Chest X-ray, AP view. Patient: 28 years old, sex M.
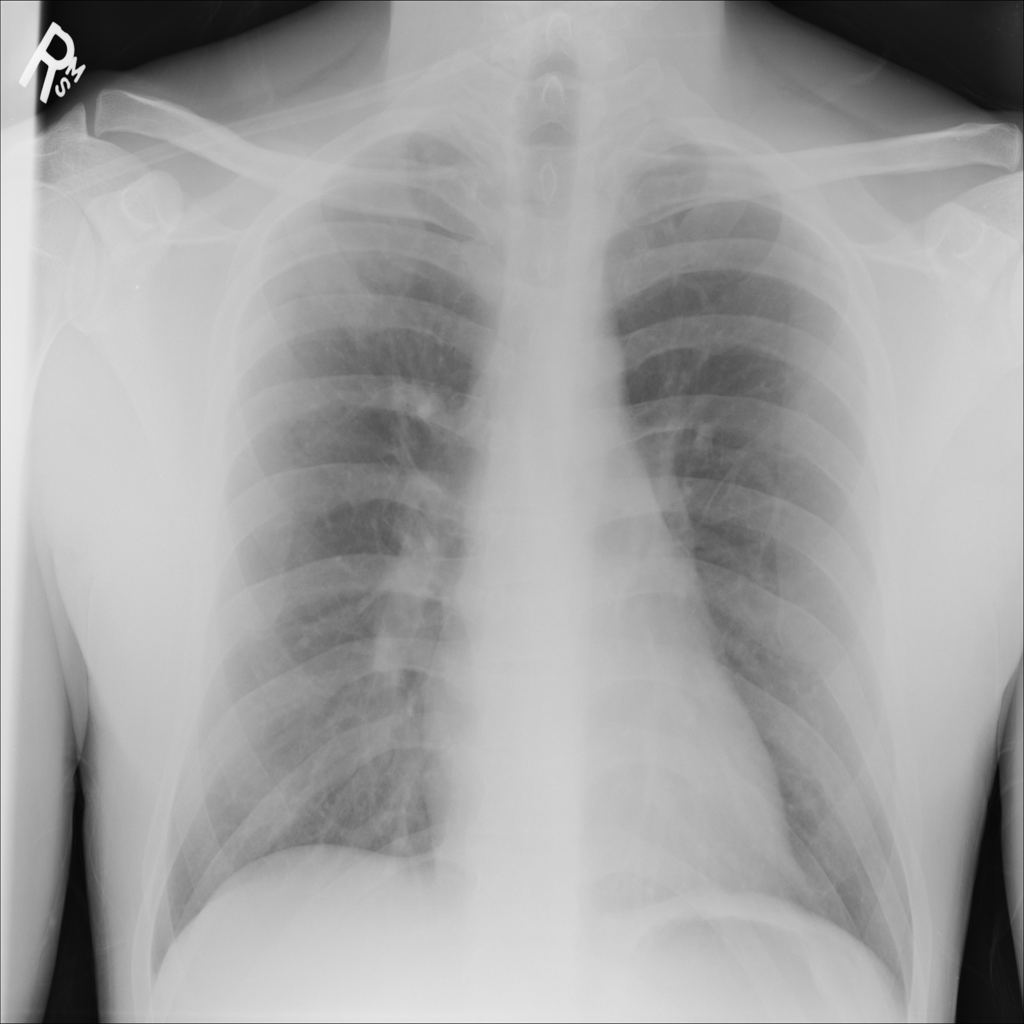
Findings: No Finding